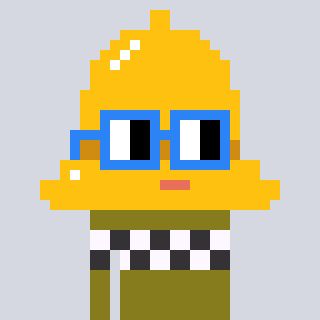
a pixel art character with square blue glasses, a bell-shaped head and a gunk-colored body on a cool background